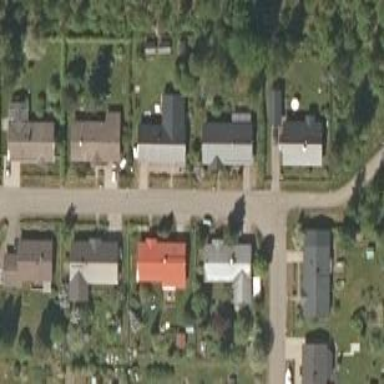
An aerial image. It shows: Residential area.